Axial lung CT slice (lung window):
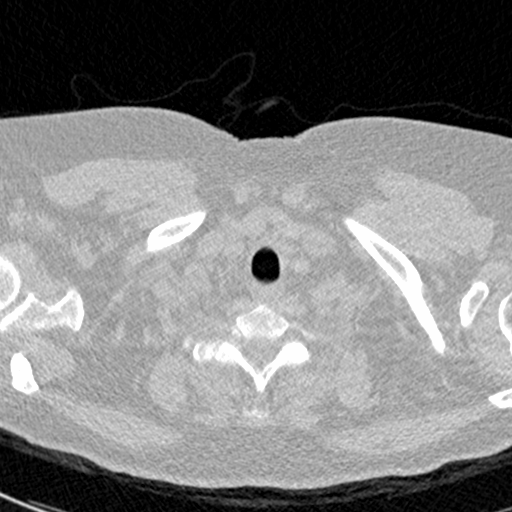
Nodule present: no